Aerial crown-view tile of a tropical tree (Barro Colorado Island, Panama), acquired 20250512:
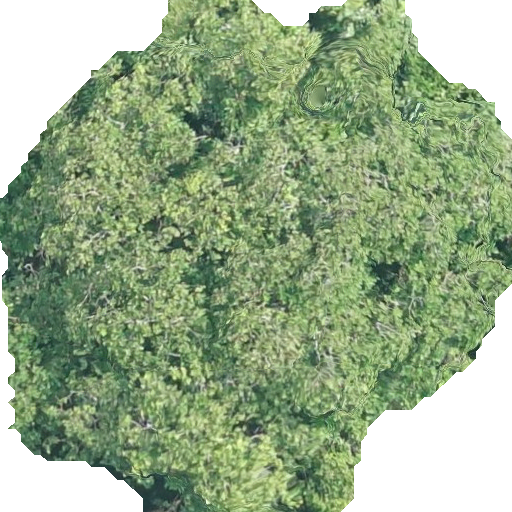
Species: Anacardium excelsum
GBIF accepted scientific name: Anacardium excelsum
Crown area: 313.035 m²